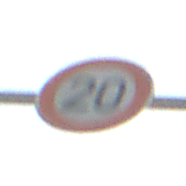
Verkehrszeichen: Geschwindigkeit20
Umgebung: Outdoor, Special
Tageszeit: SunriseSunset
Wetter: Clear
Licht: Natural
Jahreszeit: NotSpecified
Kontrast: MediumContrast